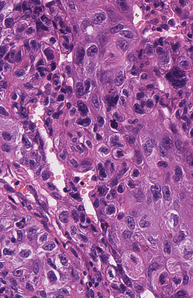
Tumor epithelial tissue: yes
Tumor-associated stroma tissue: no
Normal tissue: no